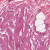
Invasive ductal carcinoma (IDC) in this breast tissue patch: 0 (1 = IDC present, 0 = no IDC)